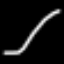
Label: octagon